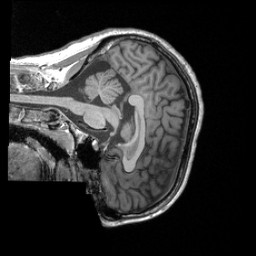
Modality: T1w
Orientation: sagittal
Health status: healthy
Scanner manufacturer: siemens
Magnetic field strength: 3 T
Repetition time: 2.3 s
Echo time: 0.00287 s